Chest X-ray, AP view. Patient: 35 years old, sex M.
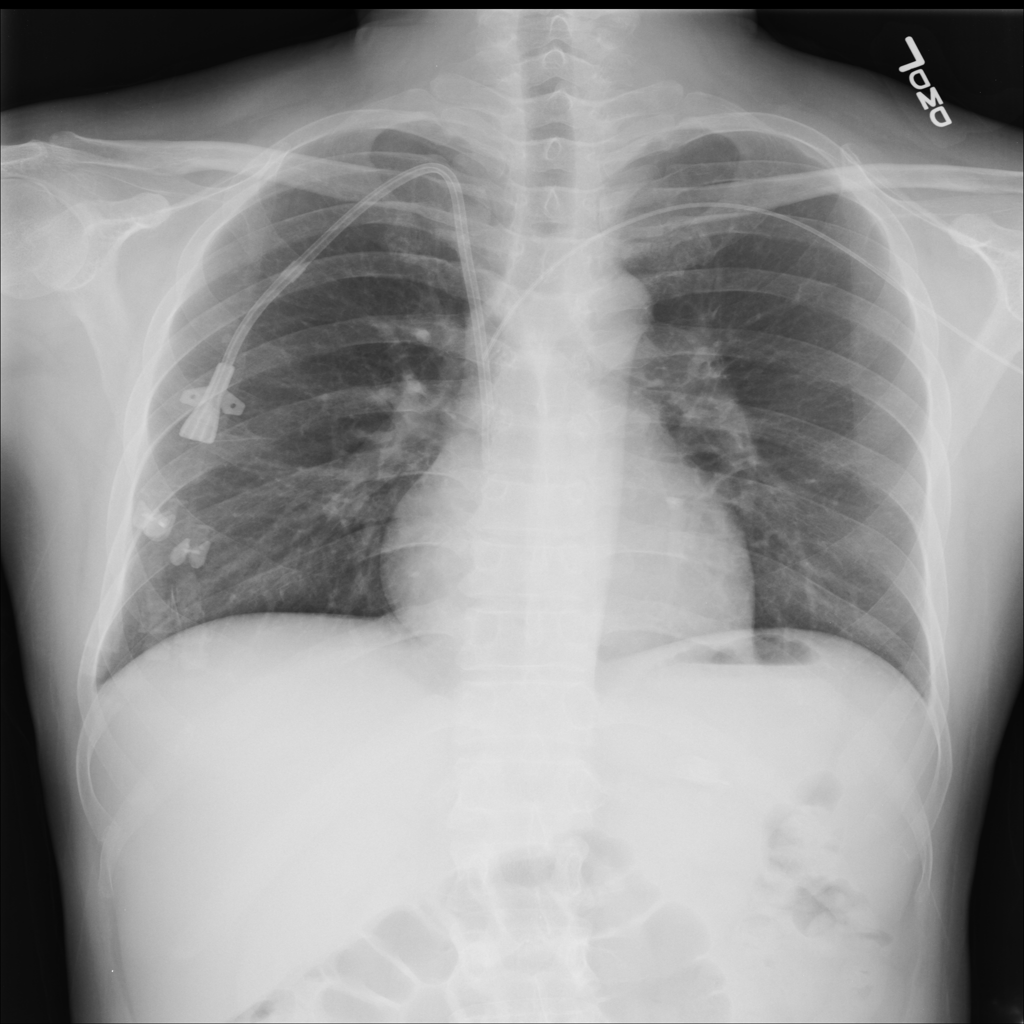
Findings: Nodule, Pleural_Thickening